Question: How to use 'foreach' in mybatis mapper? I mean what parameters I should send there?
For example I've got this select statement
'''
<select id="findObjectsWithIds" resultMap="SimpleObjectResult">
SELECT * FROM testschema."XSimpleTable"
WHERE ID in
<foreach item="item" index="index" collection="list"
open="(" separator="," close=")">
#{item}
</foreach>
</select>
'''
I've got interface with method
'''
List<SimpleObject> findObjectsWithIds(List<String> ids);
'''
I've got implementation of the interface
'''
@Override
public List<SimpleObject> findObjectsWithIds(List<String> ids) {
SqlSession sqlSession = MyBatisSqlSessionFactory.openSession();
try {
SimpleMapper simpleMapper = sqlSession.getMapper(SimpleMapper.class);
return simpleMapper.findObjectsWithIds(ids);
} finally {
sqlSession.close();
}
}
'''
And when I make an attempt to run - I've got this error

How to use 'foreach' properly?
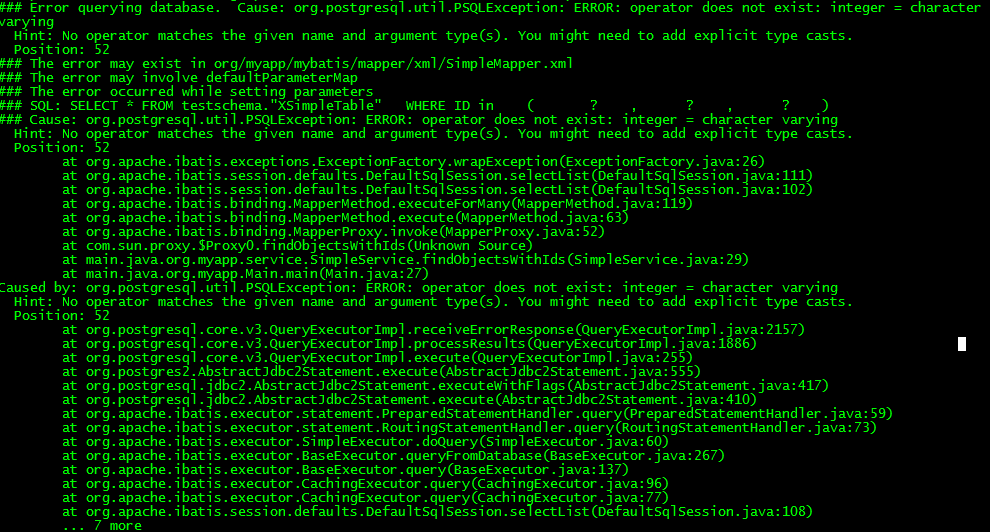
Answer: The problem is solved.
I added annotation 'param'
'''
List<SimpleObject> findObjectsWithIds(@Param("list") List<Integer> ids);
'''
And also I sent 'String' representation of indices instead of 'Integer'.